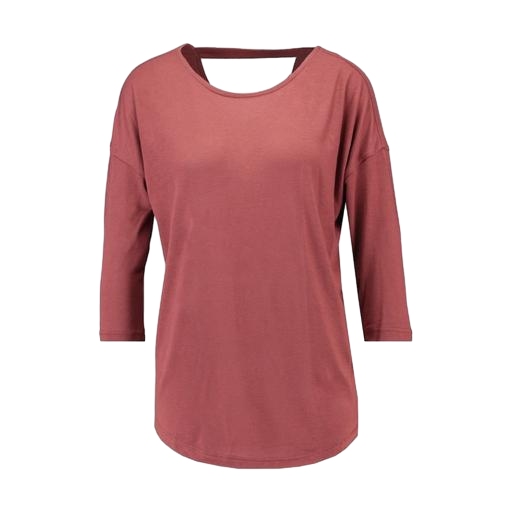
red three-quarter-sleeve scoop-neck t-shirt only macy, loose fit t-shirt, three-quarter sleeved jersey top, white background